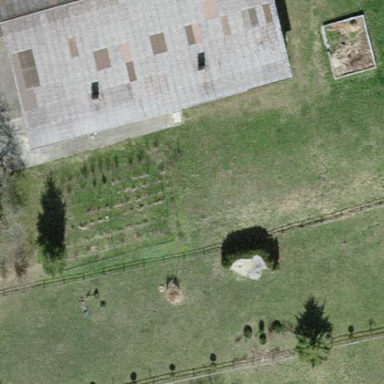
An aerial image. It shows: Plant nursery.